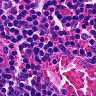
Metastatic tissue present: no